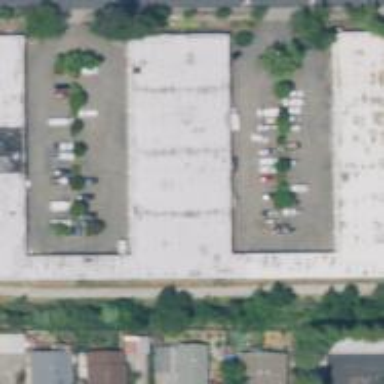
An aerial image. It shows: Commercial building.